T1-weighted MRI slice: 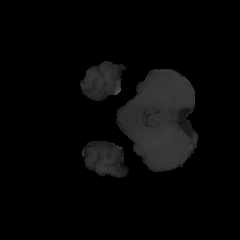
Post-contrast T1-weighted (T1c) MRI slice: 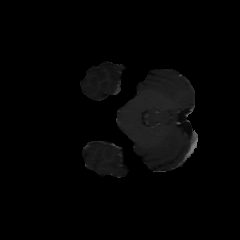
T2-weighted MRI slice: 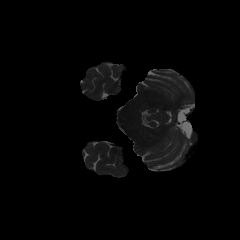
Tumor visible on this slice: no